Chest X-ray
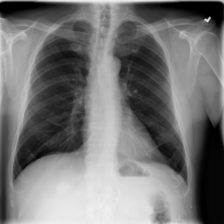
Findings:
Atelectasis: negative
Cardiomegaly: negative
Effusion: negative
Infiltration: positive
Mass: negative
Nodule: negative
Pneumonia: negative
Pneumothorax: negative
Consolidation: negative
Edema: negative
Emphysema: negative
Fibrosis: negative
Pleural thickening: negative
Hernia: negative